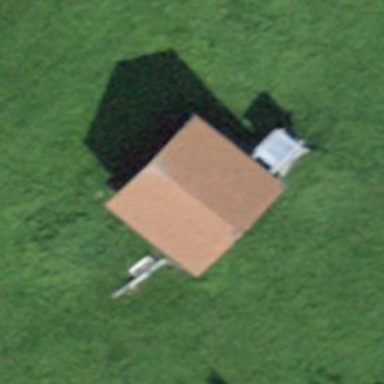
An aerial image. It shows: Rural barn.